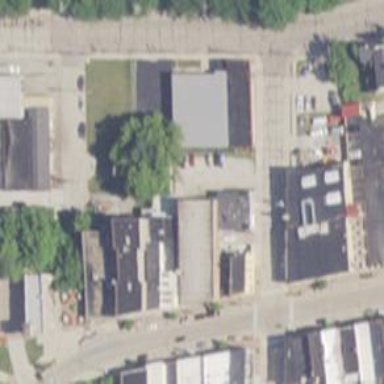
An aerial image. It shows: Alley classified as service road.